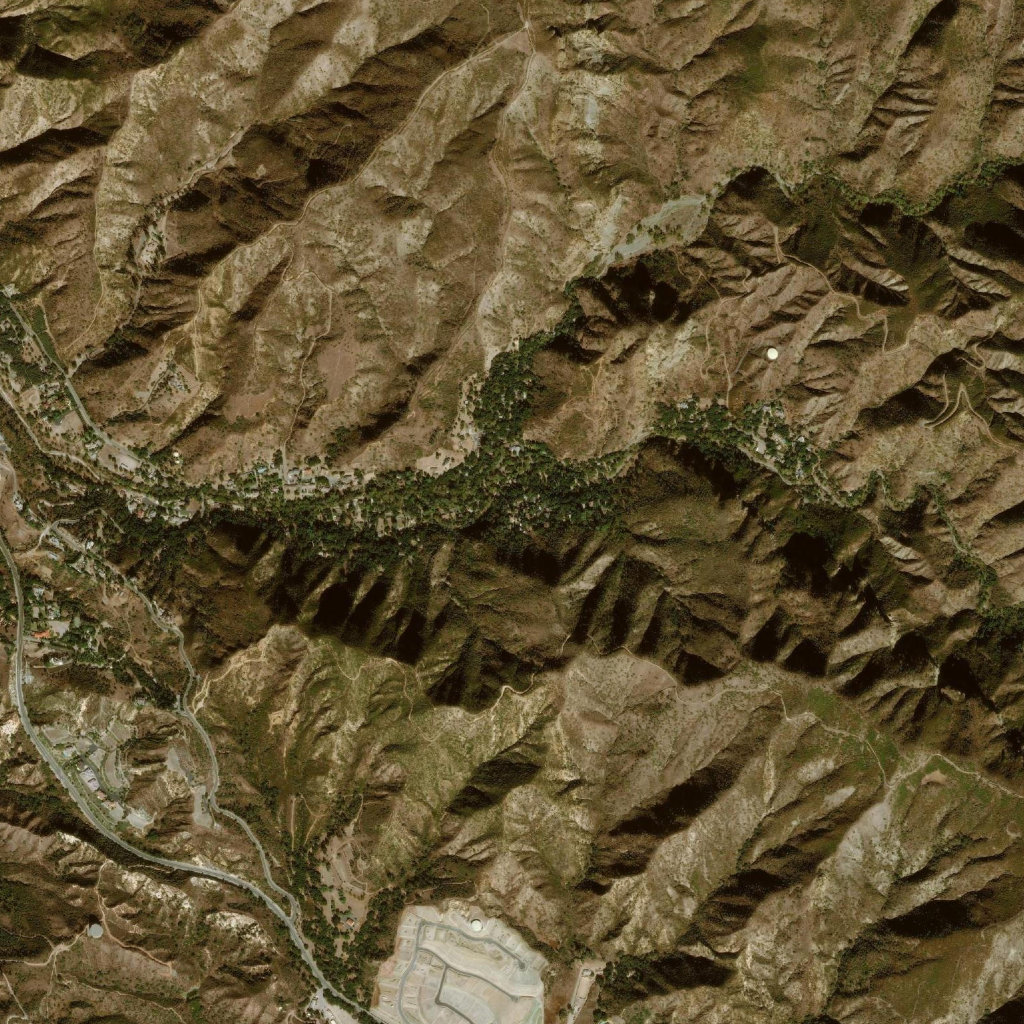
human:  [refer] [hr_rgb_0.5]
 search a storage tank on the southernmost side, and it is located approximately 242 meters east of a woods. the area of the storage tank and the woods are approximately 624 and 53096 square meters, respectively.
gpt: <box>[[45, 89, 47, 90, 0]]</box>

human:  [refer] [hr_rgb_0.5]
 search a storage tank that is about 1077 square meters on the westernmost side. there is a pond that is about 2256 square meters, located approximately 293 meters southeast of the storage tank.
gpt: <box>[[8, 90, 10, 91, 0]]</box>